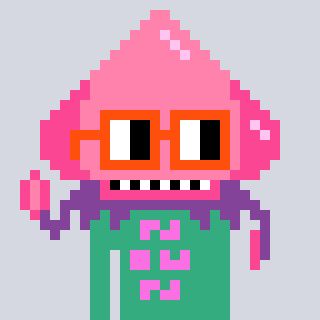
a pixel art character with square orange glasses, a squid-shaped head and a teal-colored body on a cool background